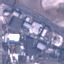
Land use / land cover class: Industrial